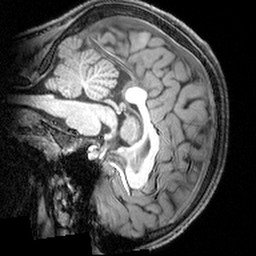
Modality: T1w
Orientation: sagittal
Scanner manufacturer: siemens
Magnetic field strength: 3 T
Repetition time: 1.9 s
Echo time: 0.00397 s